九年级 · 变换几何
如图所示, 将方格纸中的图形绕点 $O$ 按顺时针方向旋转 $90^{\circ}$ 后得到的图形是 ( )

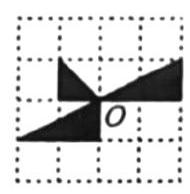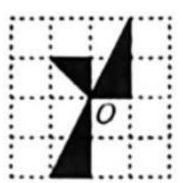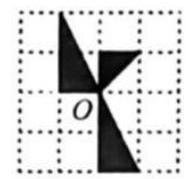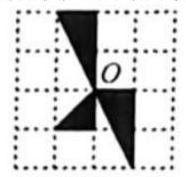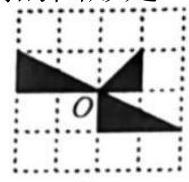
A.

B.

C.

D.

答案: B